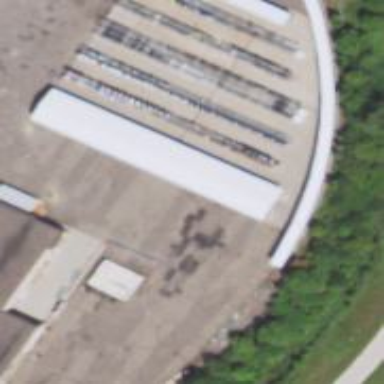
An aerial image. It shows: View of roof of building.